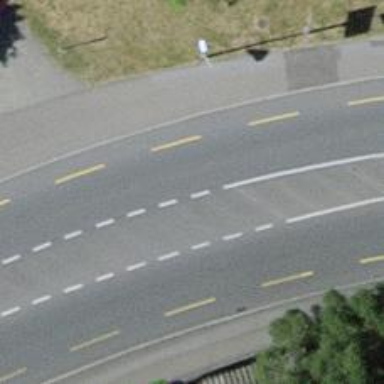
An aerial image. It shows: Tertiary road with asphalt surface. There is separate cycle lane and sidewalks on both sides of the road.